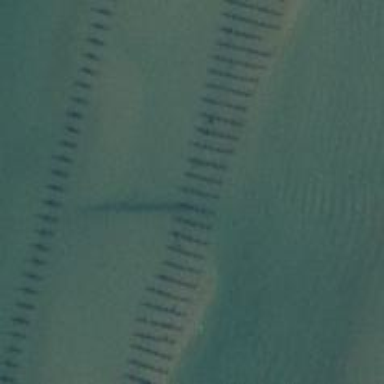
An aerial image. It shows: Natural reef made up of pilings.